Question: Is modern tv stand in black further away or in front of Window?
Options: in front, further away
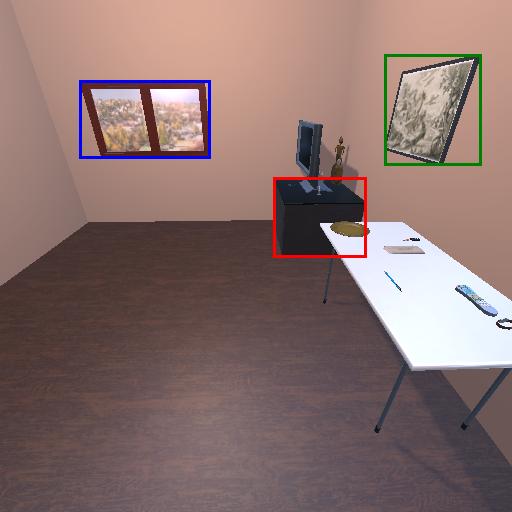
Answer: in front